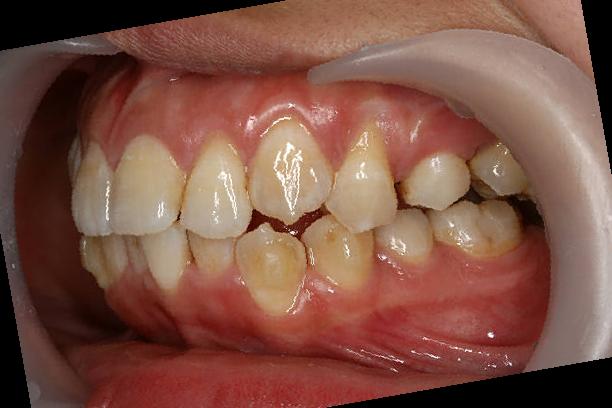
Condition: Gingivitis